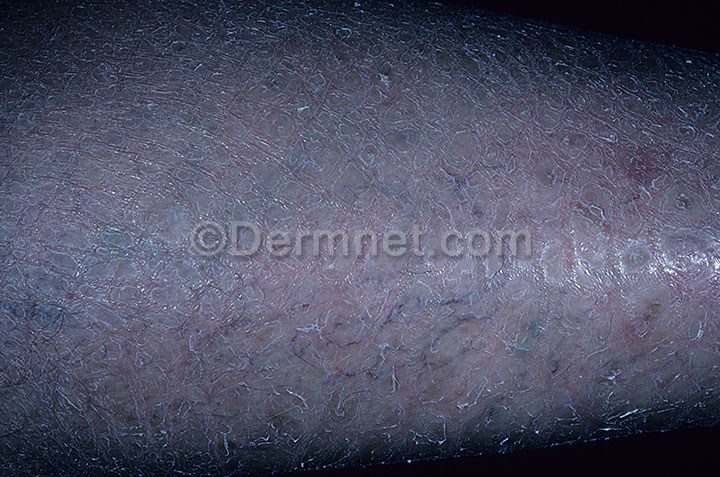
Disease: Atopic Dermatitis Photos